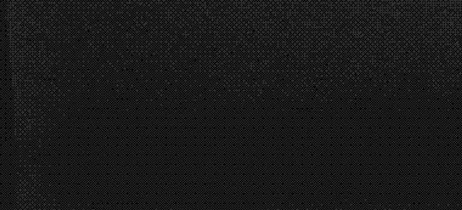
Polymerase chain reaction with ITS4/ITS5 primers: lane 1, ladder 100 bp; lane 2, positive control showing Pythium brasiliensis band at position 634 bp; lanes 3 and 4, P. insidiosum isolate B01 showing band at position. 850 bp.
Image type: radiology (ct)